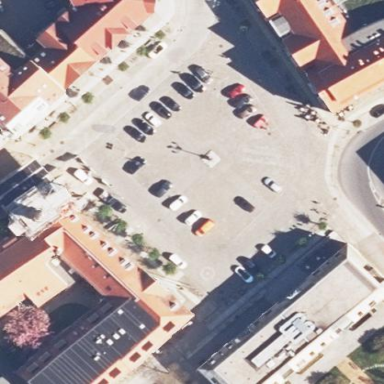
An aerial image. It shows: Civic building that serves as town hall.